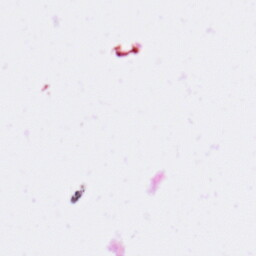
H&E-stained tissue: Pancreatic